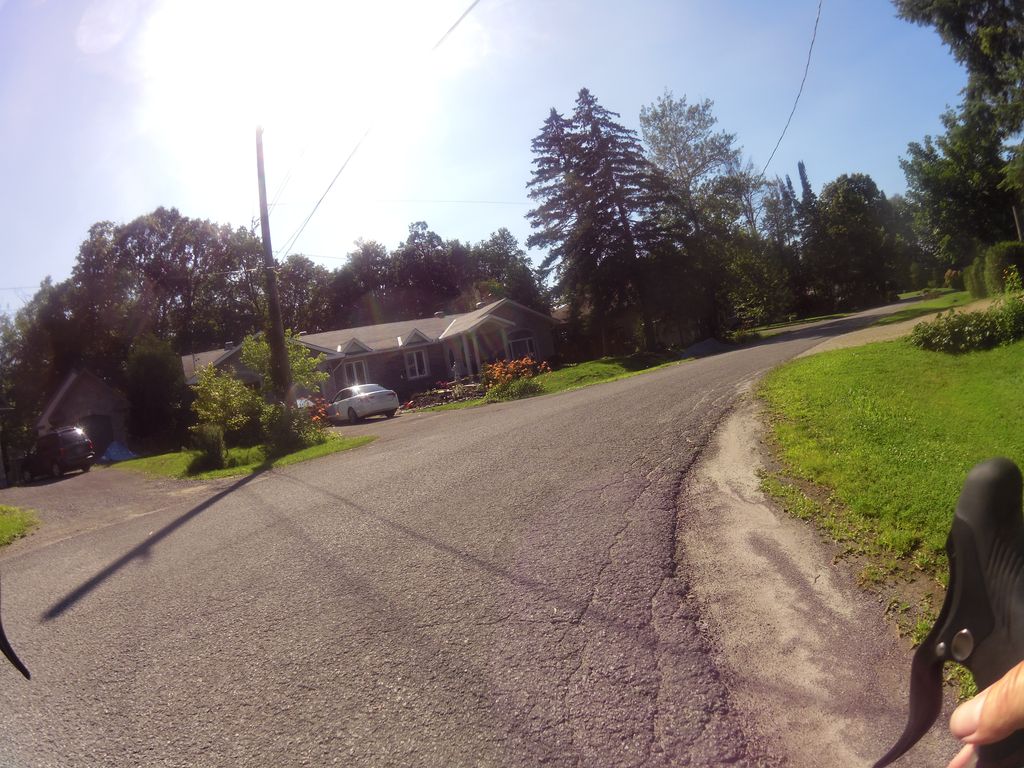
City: ottawa-gatineau